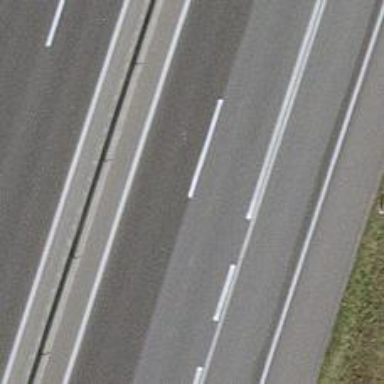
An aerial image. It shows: Motorway junction.